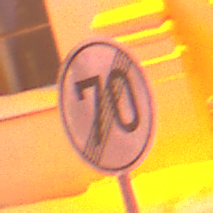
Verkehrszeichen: EndeGeschwindigkeit70
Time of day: Night
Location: Outdoor (Urban)
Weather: Overcast
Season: Winter
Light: Artificial